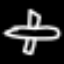
Label: airplane